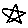
Label: star